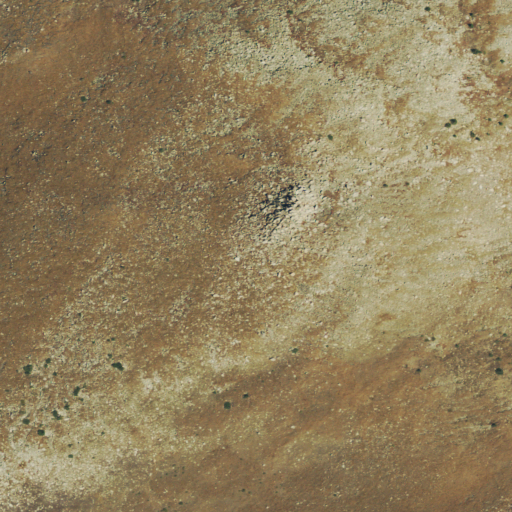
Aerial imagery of mountain in Colorado named Mount Blaine containing grassland and shrub